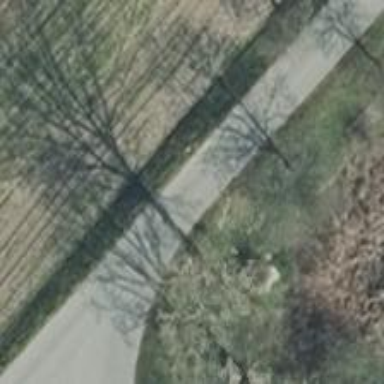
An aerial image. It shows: Residential road with asphalt surface.